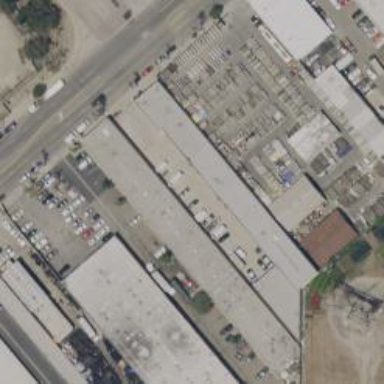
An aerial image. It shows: Commercial building.